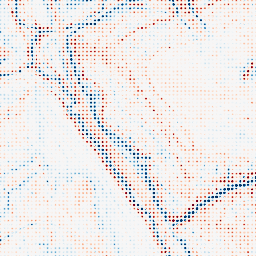
Category: edge_preserving
Decomposition family: bilateral
Decomposition parameters: d: 15
sigma_color: 25
sigma_space: 75
Upsampling method: sinc_blackman
Upsampling parameters: scale: 8
kernel_size: 4
Upsampling scale: 8